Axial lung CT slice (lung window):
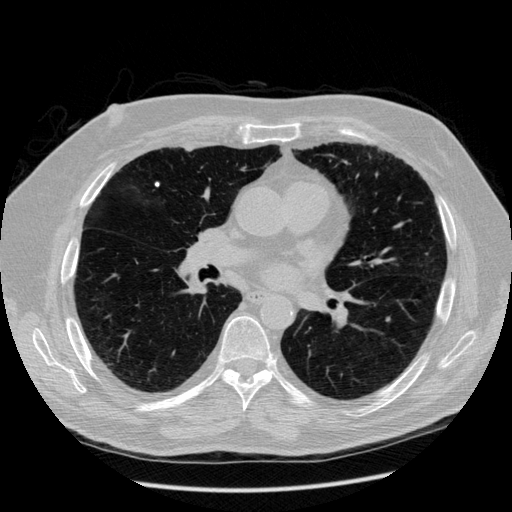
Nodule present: yes
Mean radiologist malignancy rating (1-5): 1